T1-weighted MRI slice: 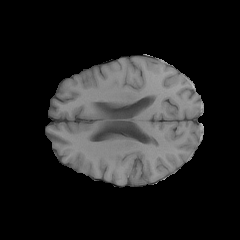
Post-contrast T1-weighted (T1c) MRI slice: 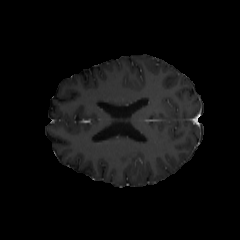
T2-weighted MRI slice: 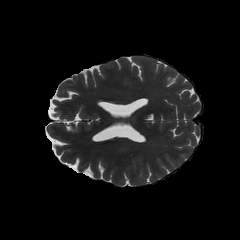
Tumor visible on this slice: no